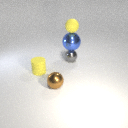
small gray metal sphere below large blue metal sphere